Question: In some OS, like Ubuntu, Debian, etc. 'cal' return current calendar with highlighting of today. And 'cal -h' turns off highlighting of today:

But in some OS, like Arch Linux '-h' param displays the help of a calendar.
I'm doing a small script with Lua:
'''
function foo()
local f, err = io.popen('cal -h', 'r')
if f then
local s = f:read("*all")
f:close()
return s
else
return err
end
end
'''
And my main question - how do I determine exactly what specifically returned parameter '-h'?
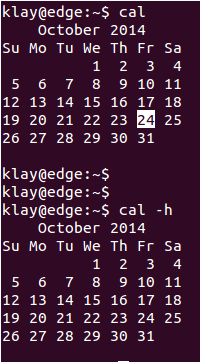
Answer: Execute 'cal -h' and parse the output for the word "help". If the word is found, the "-h" is for help. If word not found it is likely used to mean highlight but there is no sure way of knowing (a way that will work on all flavors of Linux). Most likely you will need some code to read environment var that identifies platform so you can issue correct command and rely on users of different Linux flavors to report when default fails and report to you the correct command line parameters. OTOH you could limit supprt to only those platforms you have access to. Or combination of these approaches.